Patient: sex F, age 43
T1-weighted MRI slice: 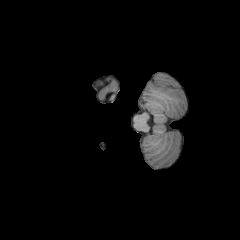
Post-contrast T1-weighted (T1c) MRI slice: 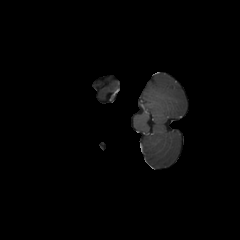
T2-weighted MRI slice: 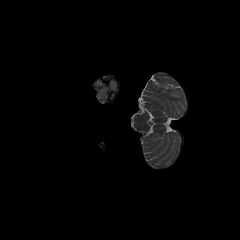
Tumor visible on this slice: no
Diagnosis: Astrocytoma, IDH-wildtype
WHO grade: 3